Question: I have an Azure Web Site configured to use multiple (2) instances:

I have a service bus that should pass messages (ie Cache Evict) between the instances. I need to test this mechanism.
In a conventional (on premise) system I would point a browser to instance 1 (ie <URL> to test.
However, in Azure I can't see a way to hit a specific instance. Is it possible? Or is there an alternative way to to run through this test scenario (act on instance 1, ensure instance 2 behaves appropriately)?
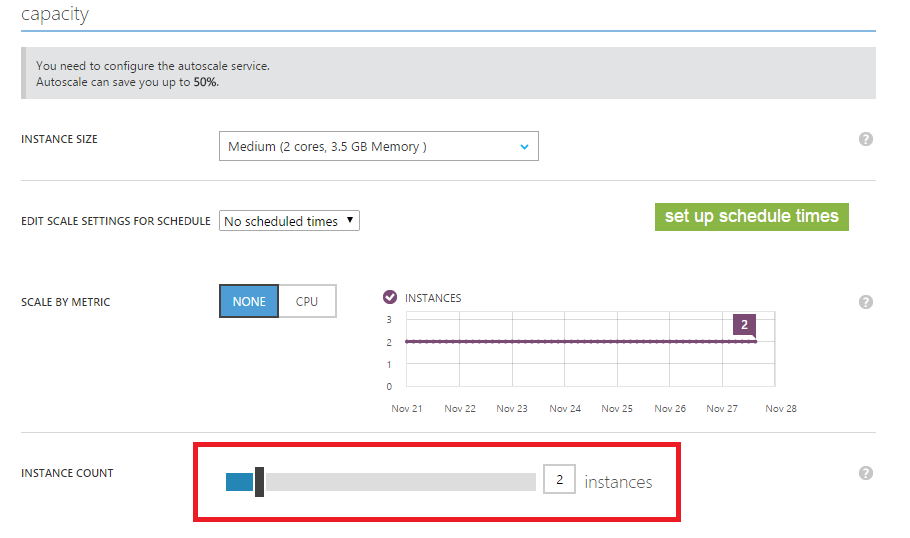
Answer: Unfortunately, there isn't an official way of doing this. However, you can achieve that by setting a cookie called 'ARRAffinity' on your request.
Try hitting your site from any client (Chrome, Firefox, curl, httpie, etc) and inspect the response headers that you are getting back.
For example in 'curl' you would do
'''
curl -I <siteName>.azurewebsites.net
'''
you would get this
'''
HTTP/1.1 200 OK
Content-Length: 2
Content-Type: text/html
Last-Modified: Wed, 17 Sep 2014 16:57:26 GMT
Accept-Ranges: bytes
ETag: "2ba0757598d2cf1:0"
Server: Microsoft-IIS/8.0
X-Powered-By: ASP.NET
Set-Cookie: ARRAffinity=<very long hash>; Path=/;Domain=<siteName>.azurewebsites.net
Date: Fri, 28 Nov 2014 03:13:07 GMT
'''
what you are interested in is the 'ARRAFinity' if you send couple of request you would notice that hash will keep changing between 2 values that represent your 2 instances.
Set that in your 'Cookie' header on your request will guarantee it going to one of the instances and not the other.
'''
curl --cookie ARRAfinity=<one of the hashes you got> <siteName>.azurewebsites.net
'''